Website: lowes
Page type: customer-info-address
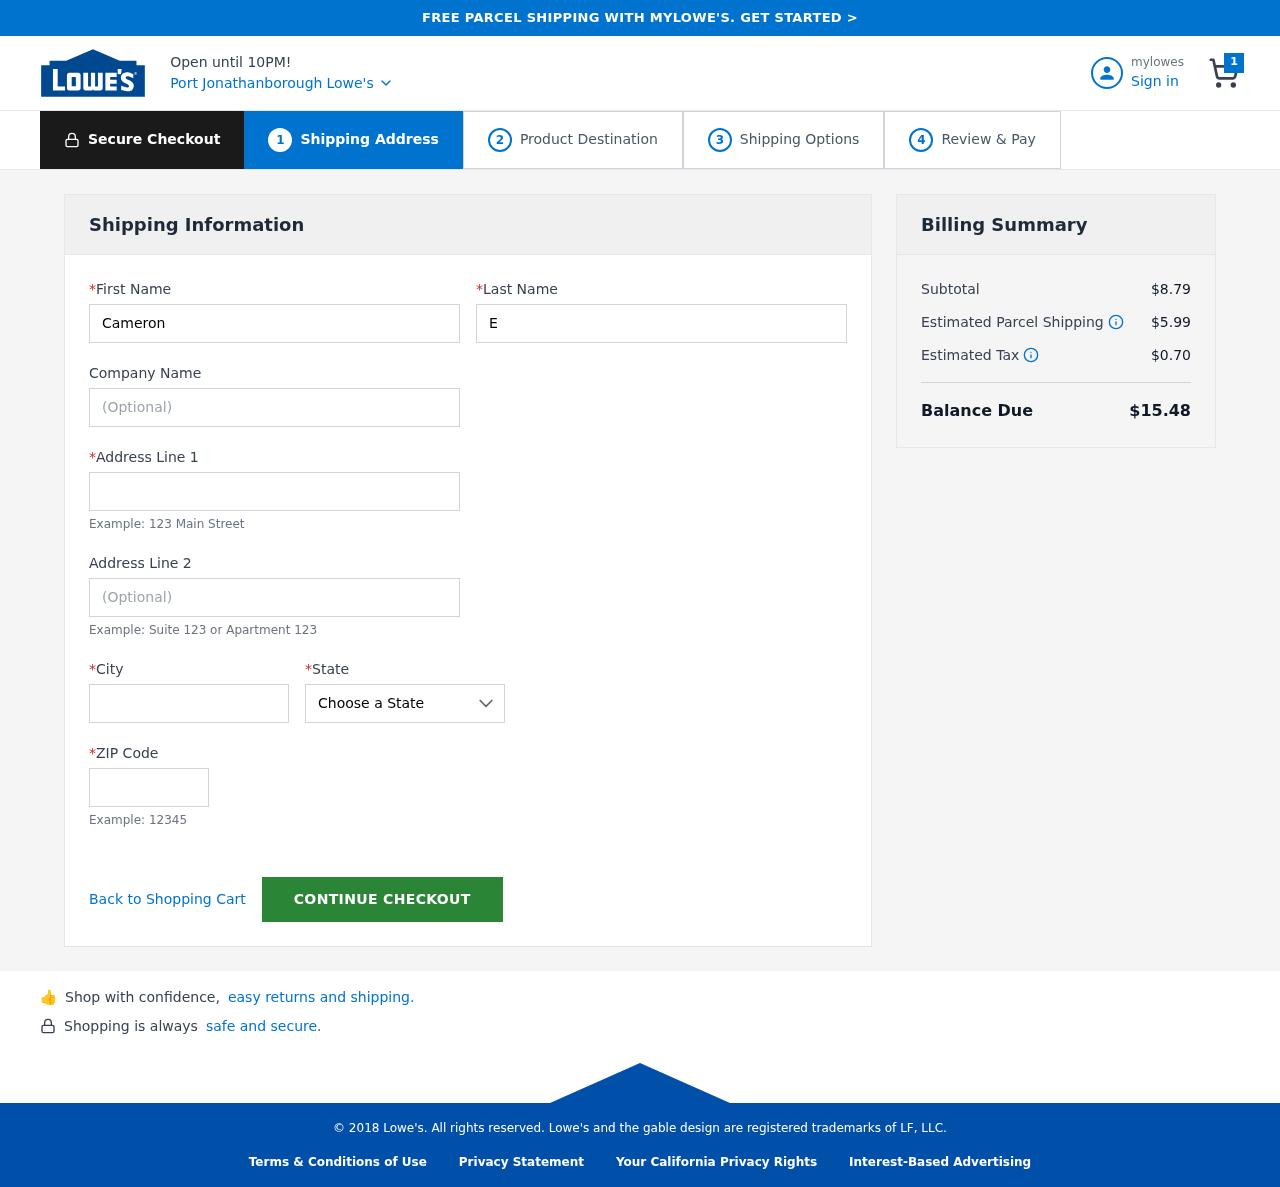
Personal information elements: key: PII_CITY
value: Port Jonathanborough
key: PII_COMPANY
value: Booker, Perez and Stafford
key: PII_FIRSTNAME
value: Cameron
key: PII_LASTNAME
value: Ellis
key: PII_POSTCODE
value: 37400
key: PII_STATE
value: Alabama
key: PII_STREET
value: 317 Jennifer Way
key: PII_STREET2
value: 5885 Ian Canyon Apt. 526
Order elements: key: ORDER_NUM_ITEMS
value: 1
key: ORDER_SUBTOTAL
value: $8.79
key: ORDER_SHIPPING_COST
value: $5.99
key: ORDER_TAX
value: $0.70
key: ORDER_TOTAL
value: $15.48